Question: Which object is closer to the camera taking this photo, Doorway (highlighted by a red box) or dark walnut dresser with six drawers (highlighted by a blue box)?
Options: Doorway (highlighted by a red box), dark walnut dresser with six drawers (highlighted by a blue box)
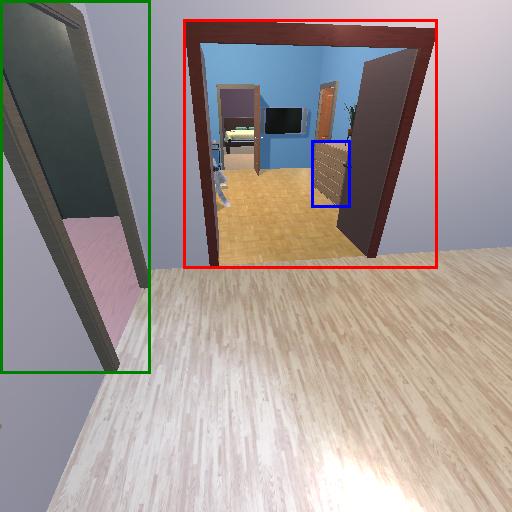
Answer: Doorway (highlighted by a red box)